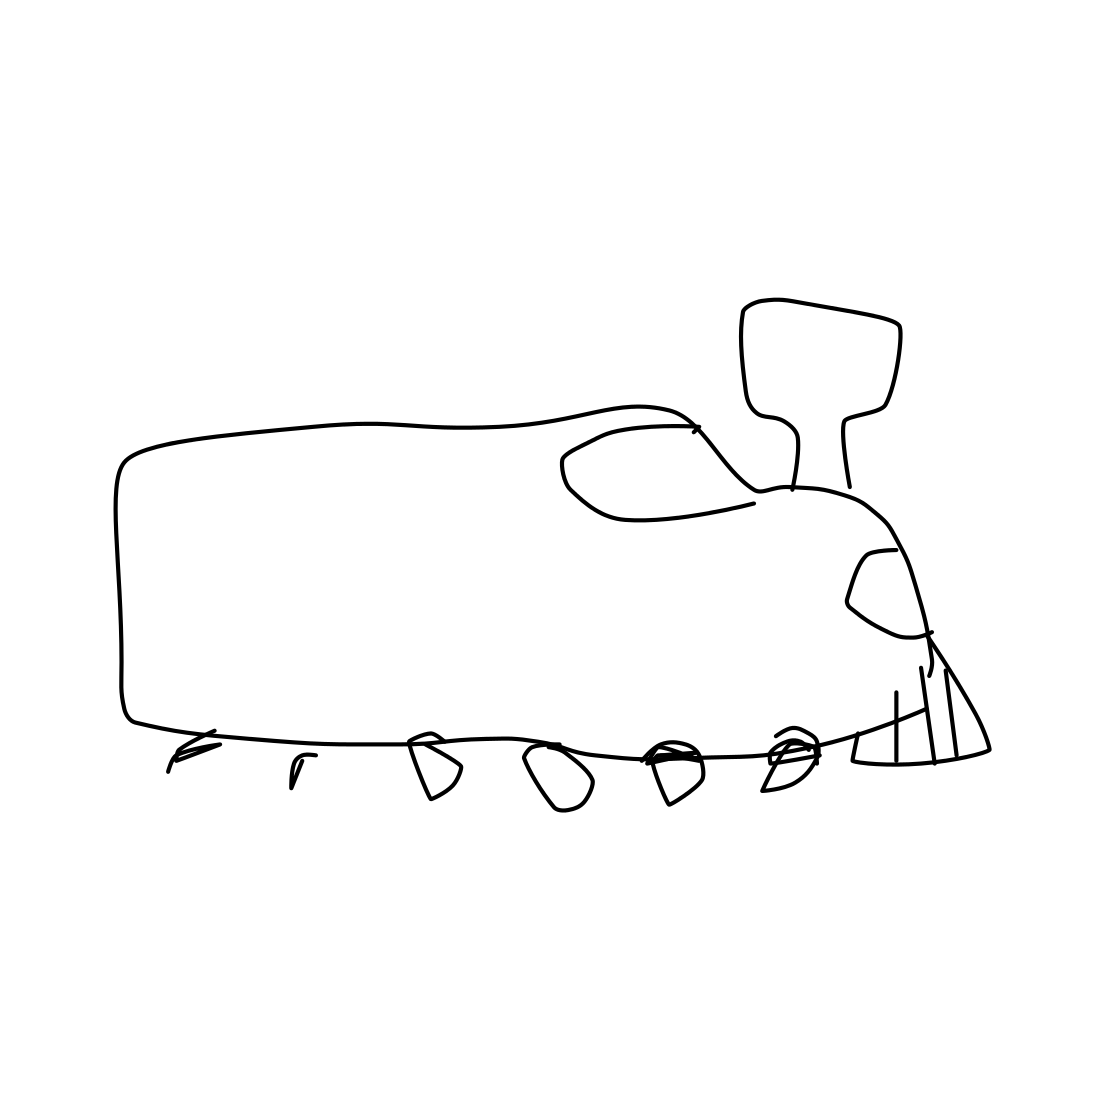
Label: train